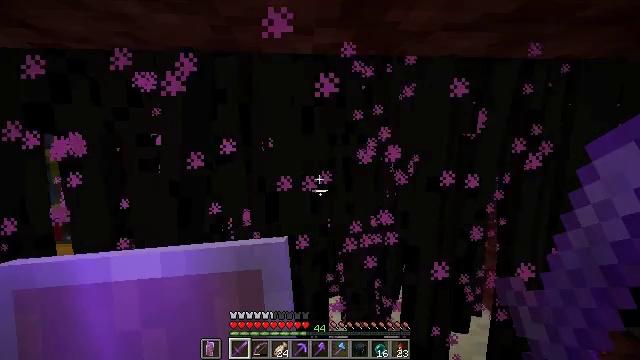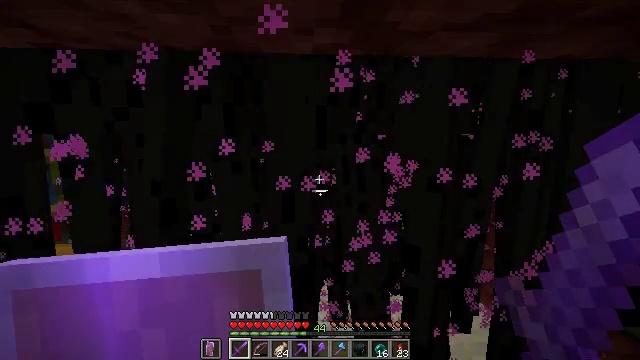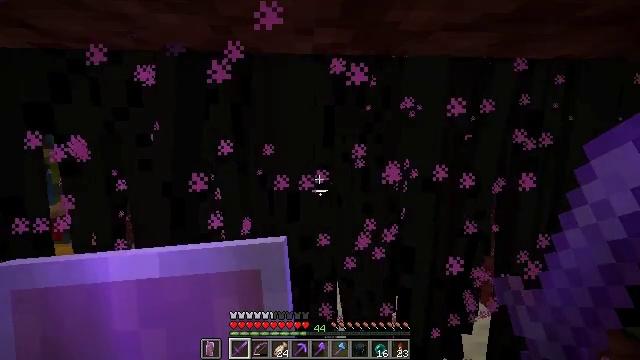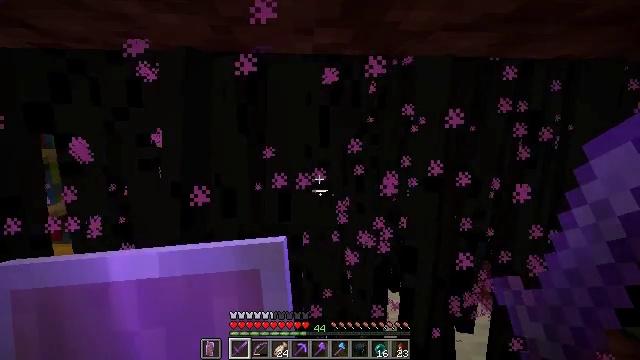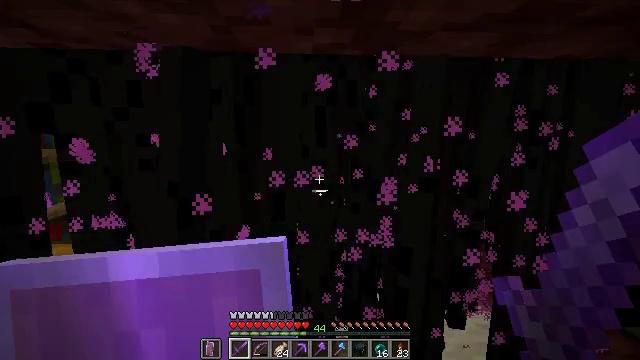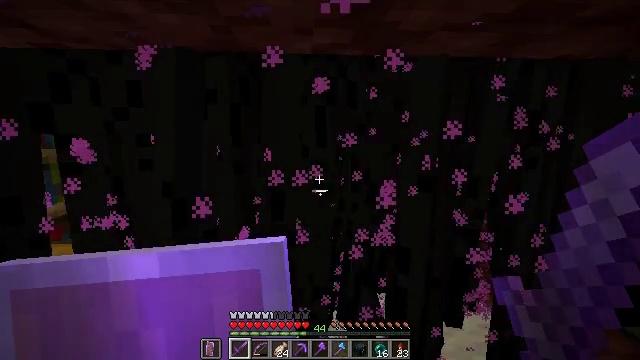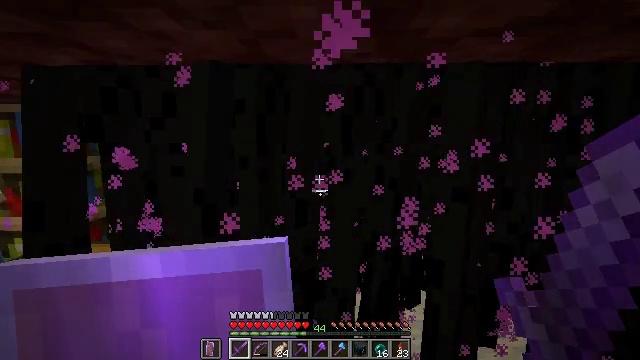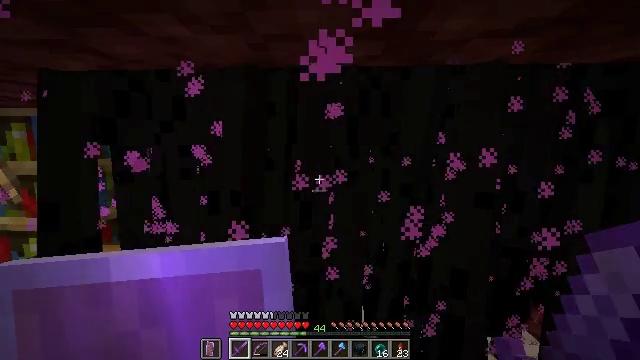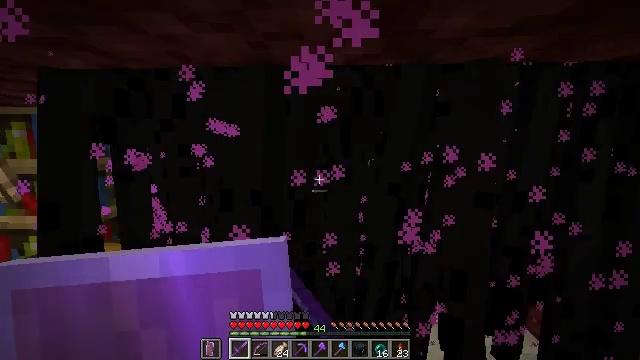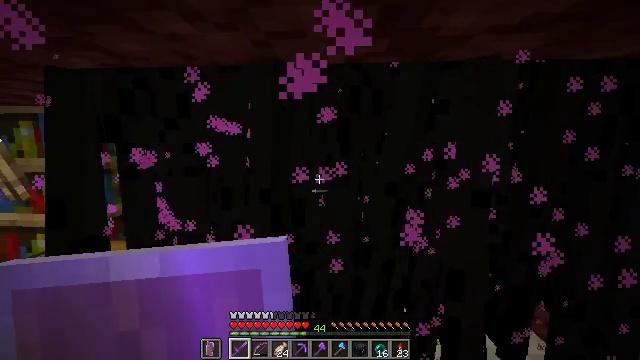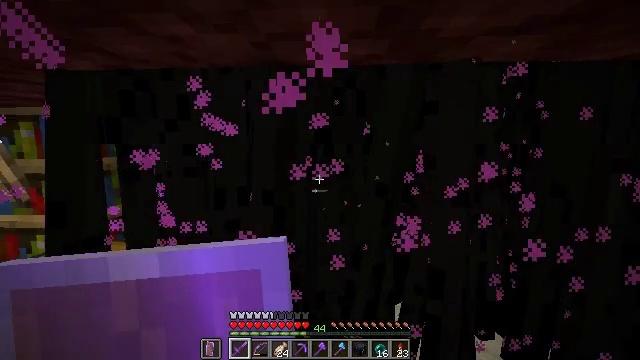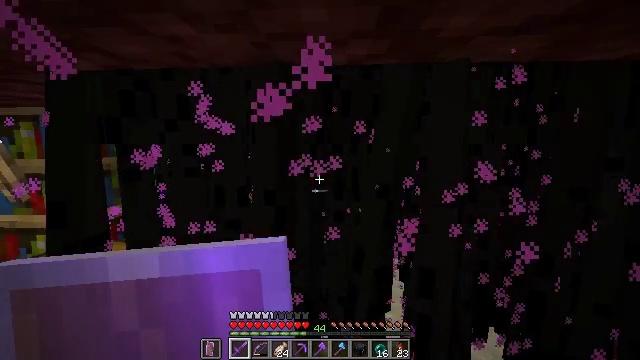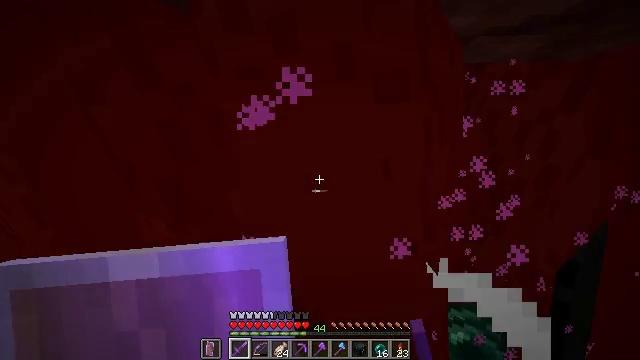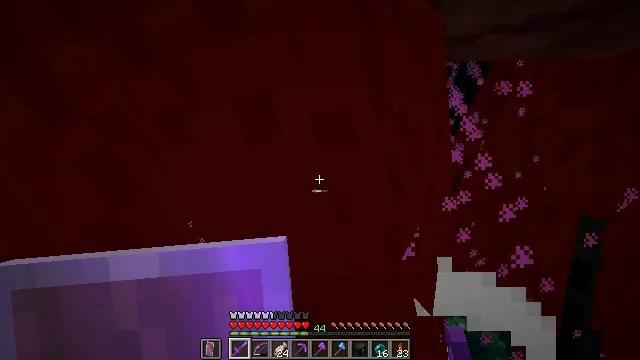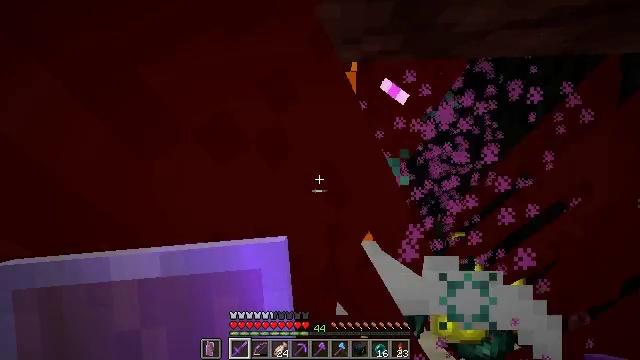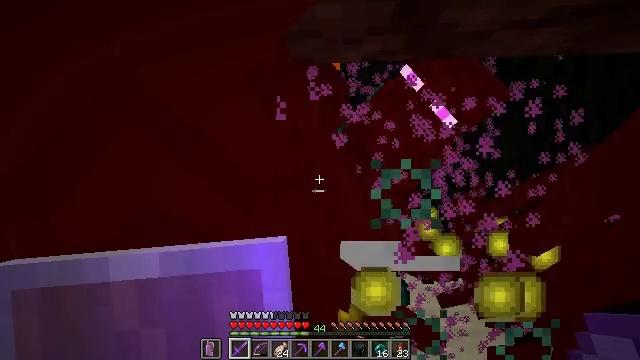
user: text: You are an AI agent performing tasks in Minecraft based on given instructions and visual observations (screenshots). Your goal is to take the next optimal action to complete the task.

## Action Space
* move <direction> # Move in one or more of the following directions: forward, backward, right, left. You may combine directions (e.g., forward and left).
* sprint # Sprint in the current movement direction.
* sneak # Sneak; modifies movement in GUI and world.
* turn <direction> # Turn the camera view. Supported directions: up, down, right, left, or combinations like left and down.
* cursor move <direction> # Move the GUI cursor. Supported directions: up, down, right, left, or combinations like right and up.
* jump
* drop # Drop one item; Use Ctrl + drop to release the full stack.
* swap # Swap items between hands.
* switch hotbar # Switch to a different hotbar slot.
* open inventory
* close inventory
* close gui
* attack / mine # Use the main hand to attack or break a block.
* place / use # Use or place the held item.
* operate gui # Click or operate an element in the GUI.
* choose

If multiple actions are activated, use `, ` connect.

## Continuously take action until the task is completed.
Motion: motion action
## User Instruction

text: Kill an enderman.
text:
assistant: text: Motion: no_op
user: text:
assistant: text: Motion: no_op
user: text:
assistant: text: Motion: no_op
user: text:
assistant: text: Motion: no_op
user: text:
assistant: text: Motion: no_op
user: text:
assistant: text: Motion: turn left and up
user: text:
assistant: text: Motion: turn left, attack / mine
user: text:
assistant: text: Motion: attack / mine
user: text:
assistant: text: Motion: attack / mine
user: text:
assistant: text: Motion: attack / mine
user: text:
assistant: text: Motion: attack / mine
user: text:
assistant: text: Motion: no_op
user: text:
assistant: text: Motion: turn left
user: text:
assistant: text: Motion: turn left
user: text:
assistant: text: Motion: no_op
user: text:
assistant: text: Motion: turn left
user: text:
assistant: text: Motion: turn left
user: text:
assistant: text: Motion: turn left
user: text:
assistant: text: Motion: no_op
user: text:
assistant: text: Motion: no_op
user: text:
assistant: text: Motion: no_op
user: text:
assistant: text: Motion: no_op
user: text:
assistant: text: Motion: no_op
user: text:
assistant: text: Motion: no_op
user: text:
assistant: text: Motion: no_op
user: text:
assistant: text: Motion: no_op
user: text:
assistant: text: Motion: no_op
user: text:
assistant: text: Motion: no_op
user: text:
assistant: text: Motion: no_op
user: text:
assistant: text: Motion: no_op